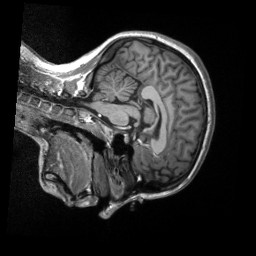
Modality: T1w
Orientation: sagittal
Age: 26
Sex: female
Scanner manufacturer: siemens
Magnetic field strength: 3 T
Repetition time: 2.53 s
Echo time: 0.00219 s